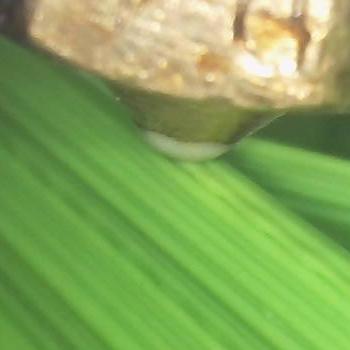
Flow rate: 33%